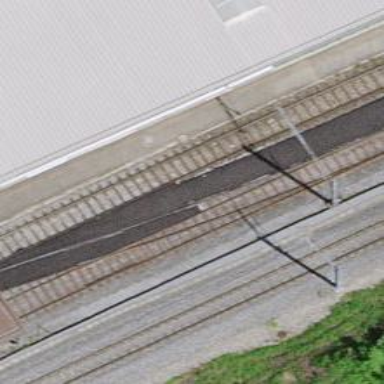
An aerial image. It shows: Railway yard with one track. The railway is electrified with contact line.